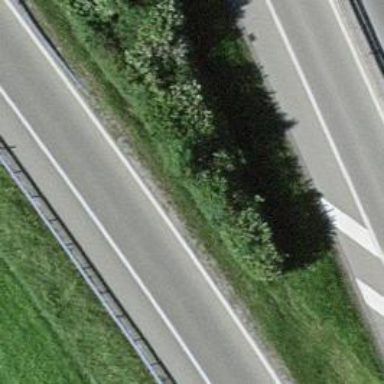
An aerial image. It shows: Asphalt motorway link.